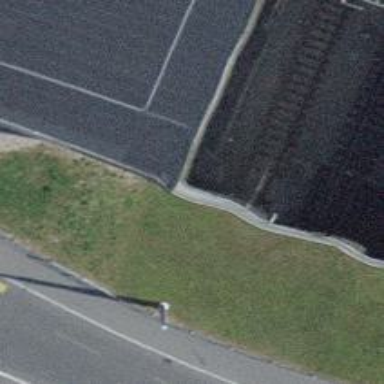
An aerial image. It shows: Retaining wall.